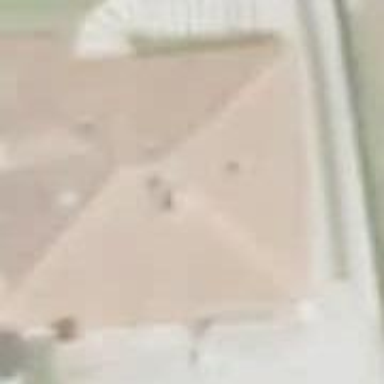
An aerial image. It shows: Simple and straightforward house.